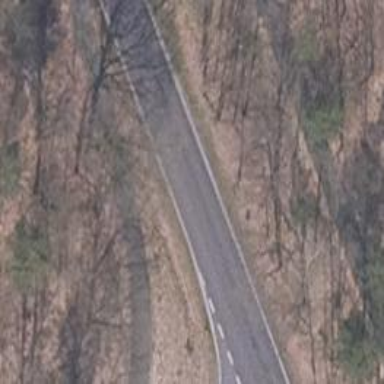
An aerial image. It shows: Secondary road with asphalt surface.